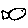
Label: fish